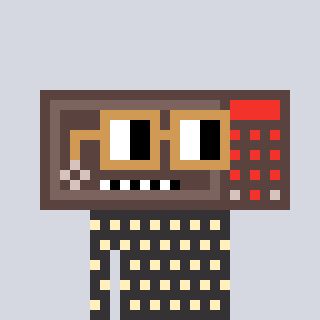
a pixel art character with square brown glasses, a wallsafe-shaped head and a grayscale-colored body on a cool background